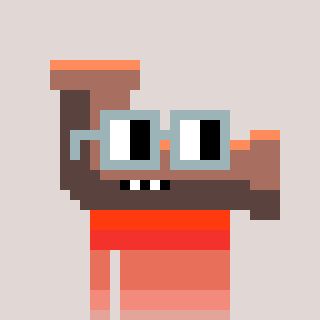
a pixel art character with square dark gray glasses, a pipe-shaped head and a grayscale-colored body on a warm background